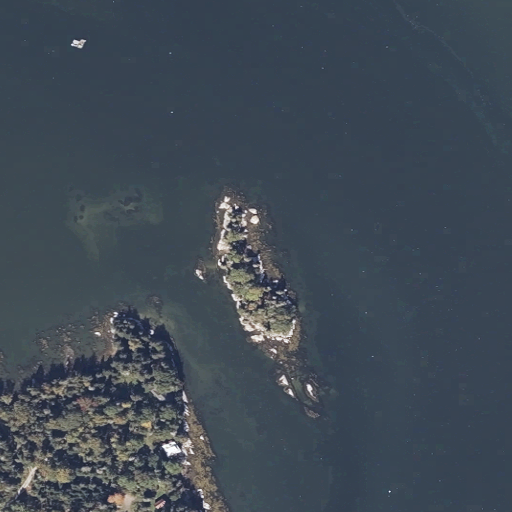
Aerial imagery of island in Maine named Cushing Island containing open water, herbaceous wetlands, open development, evergreen forest, medium intensity development, and low intensity development